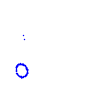
Particle: proton